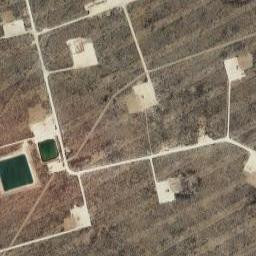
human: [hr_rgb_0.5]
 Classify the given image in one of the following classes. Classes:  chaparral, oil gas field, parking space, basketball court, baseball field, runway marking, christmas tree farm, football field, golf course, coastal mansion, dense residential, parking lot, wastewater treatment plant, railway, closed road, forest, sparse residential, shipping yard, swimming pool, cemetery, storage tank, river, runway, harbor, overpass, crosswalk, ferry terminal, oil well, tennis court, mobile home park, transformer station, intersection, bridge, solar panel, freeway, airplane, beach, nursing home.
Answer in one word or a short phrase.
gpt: oil gas field